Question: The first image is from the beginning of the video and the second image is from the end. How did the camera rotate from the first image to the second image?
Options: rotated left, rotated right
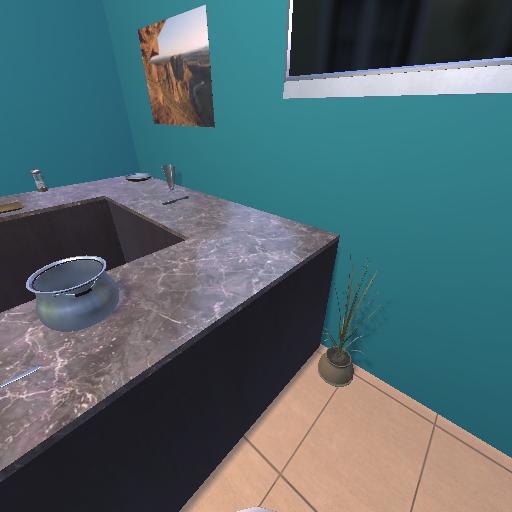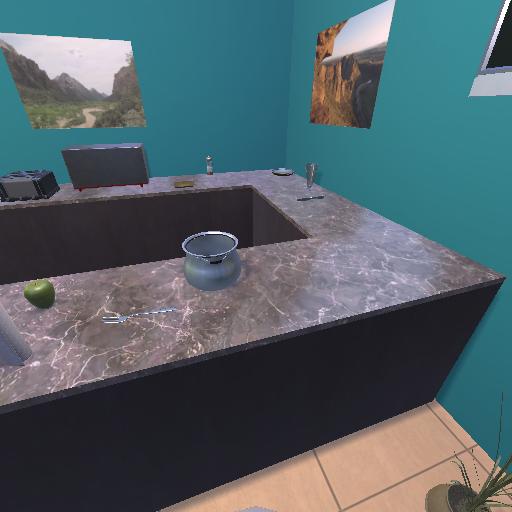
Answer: rotated left